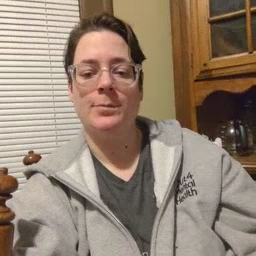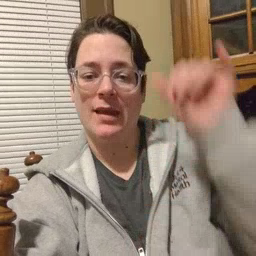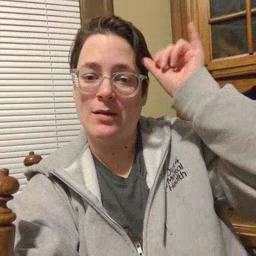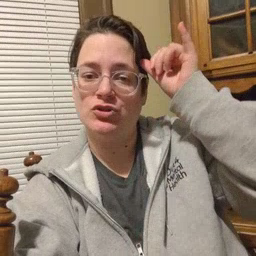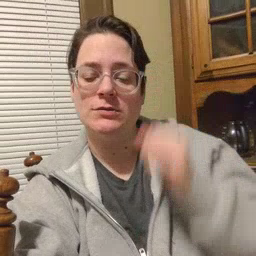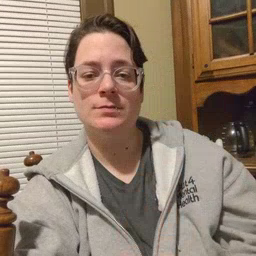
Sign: cow